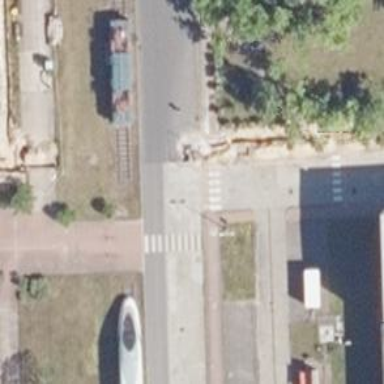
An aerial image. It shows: Zebra crossing on the road.